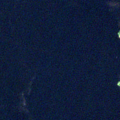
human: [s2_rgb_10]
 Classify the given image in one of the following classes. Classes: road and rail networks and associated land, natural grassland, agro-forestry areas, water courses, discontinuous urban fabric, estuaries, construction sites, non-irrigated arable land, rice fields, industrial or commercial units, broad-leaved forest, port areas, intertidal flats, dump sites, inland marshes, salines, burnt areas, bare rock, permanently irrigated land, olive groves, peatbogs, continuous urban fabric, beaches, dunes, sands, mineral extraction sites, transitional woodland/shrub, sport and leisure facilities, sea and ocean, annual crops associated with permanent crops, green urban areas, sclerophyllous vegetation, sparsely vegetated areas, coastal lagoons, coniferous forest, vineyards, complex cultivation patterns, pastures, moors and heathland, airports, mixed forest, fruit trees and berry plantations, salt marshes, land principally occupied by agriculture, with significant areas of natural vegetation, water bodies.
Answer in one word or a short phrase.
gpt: water bodies